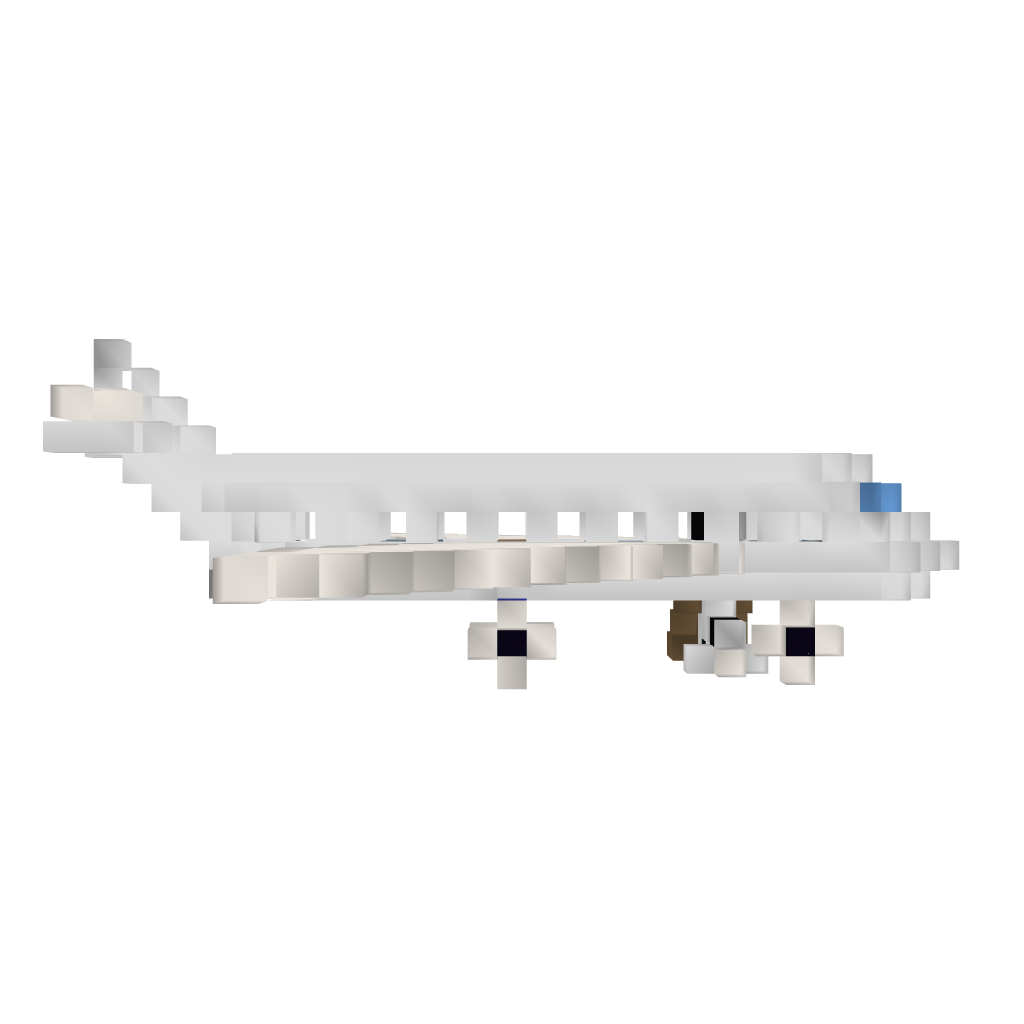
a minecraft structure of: Small Private Jet